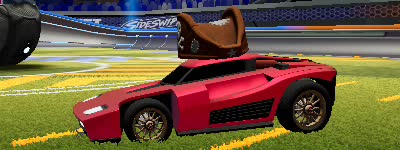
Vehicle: breakout